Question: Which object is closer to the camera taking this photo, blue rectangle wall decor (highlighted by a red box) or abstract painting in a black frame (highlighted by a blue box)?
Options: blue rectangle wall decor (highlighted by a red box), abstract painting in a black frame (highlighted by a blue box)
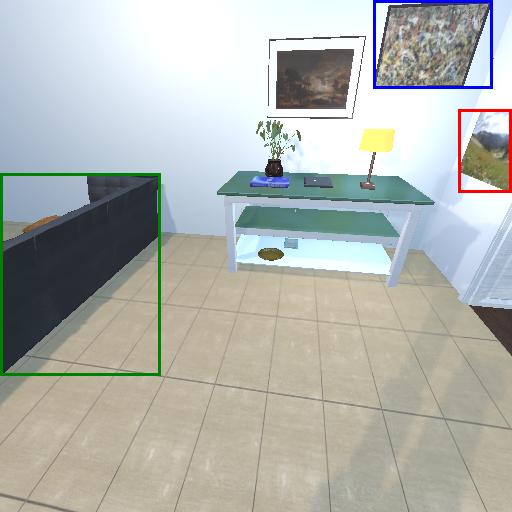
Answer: blue rectangle wall decor (highlighted by a red box)